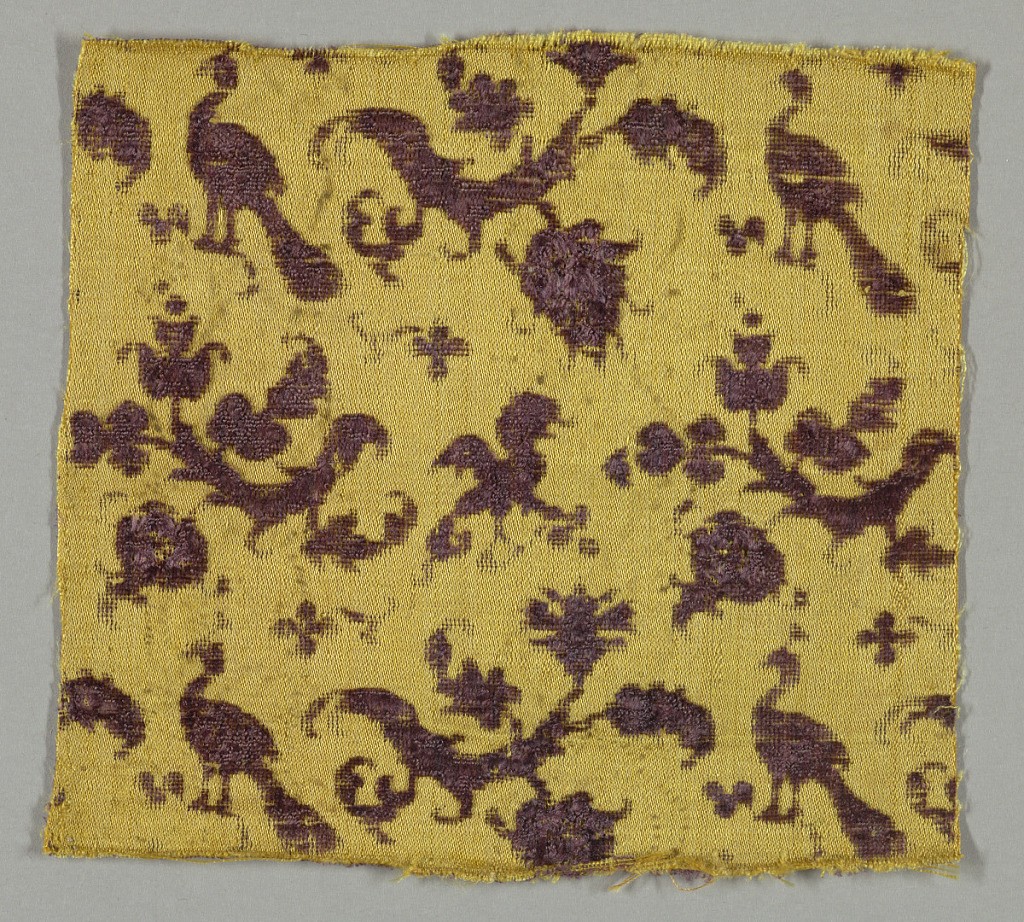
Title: Fragment
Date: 17th century
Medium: silk Technique: raised pile of cut and uncut loops in a satin foundation (velvet)
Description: Peacocks, creatures and diagonal branches in purple on yellow background.